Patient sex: M
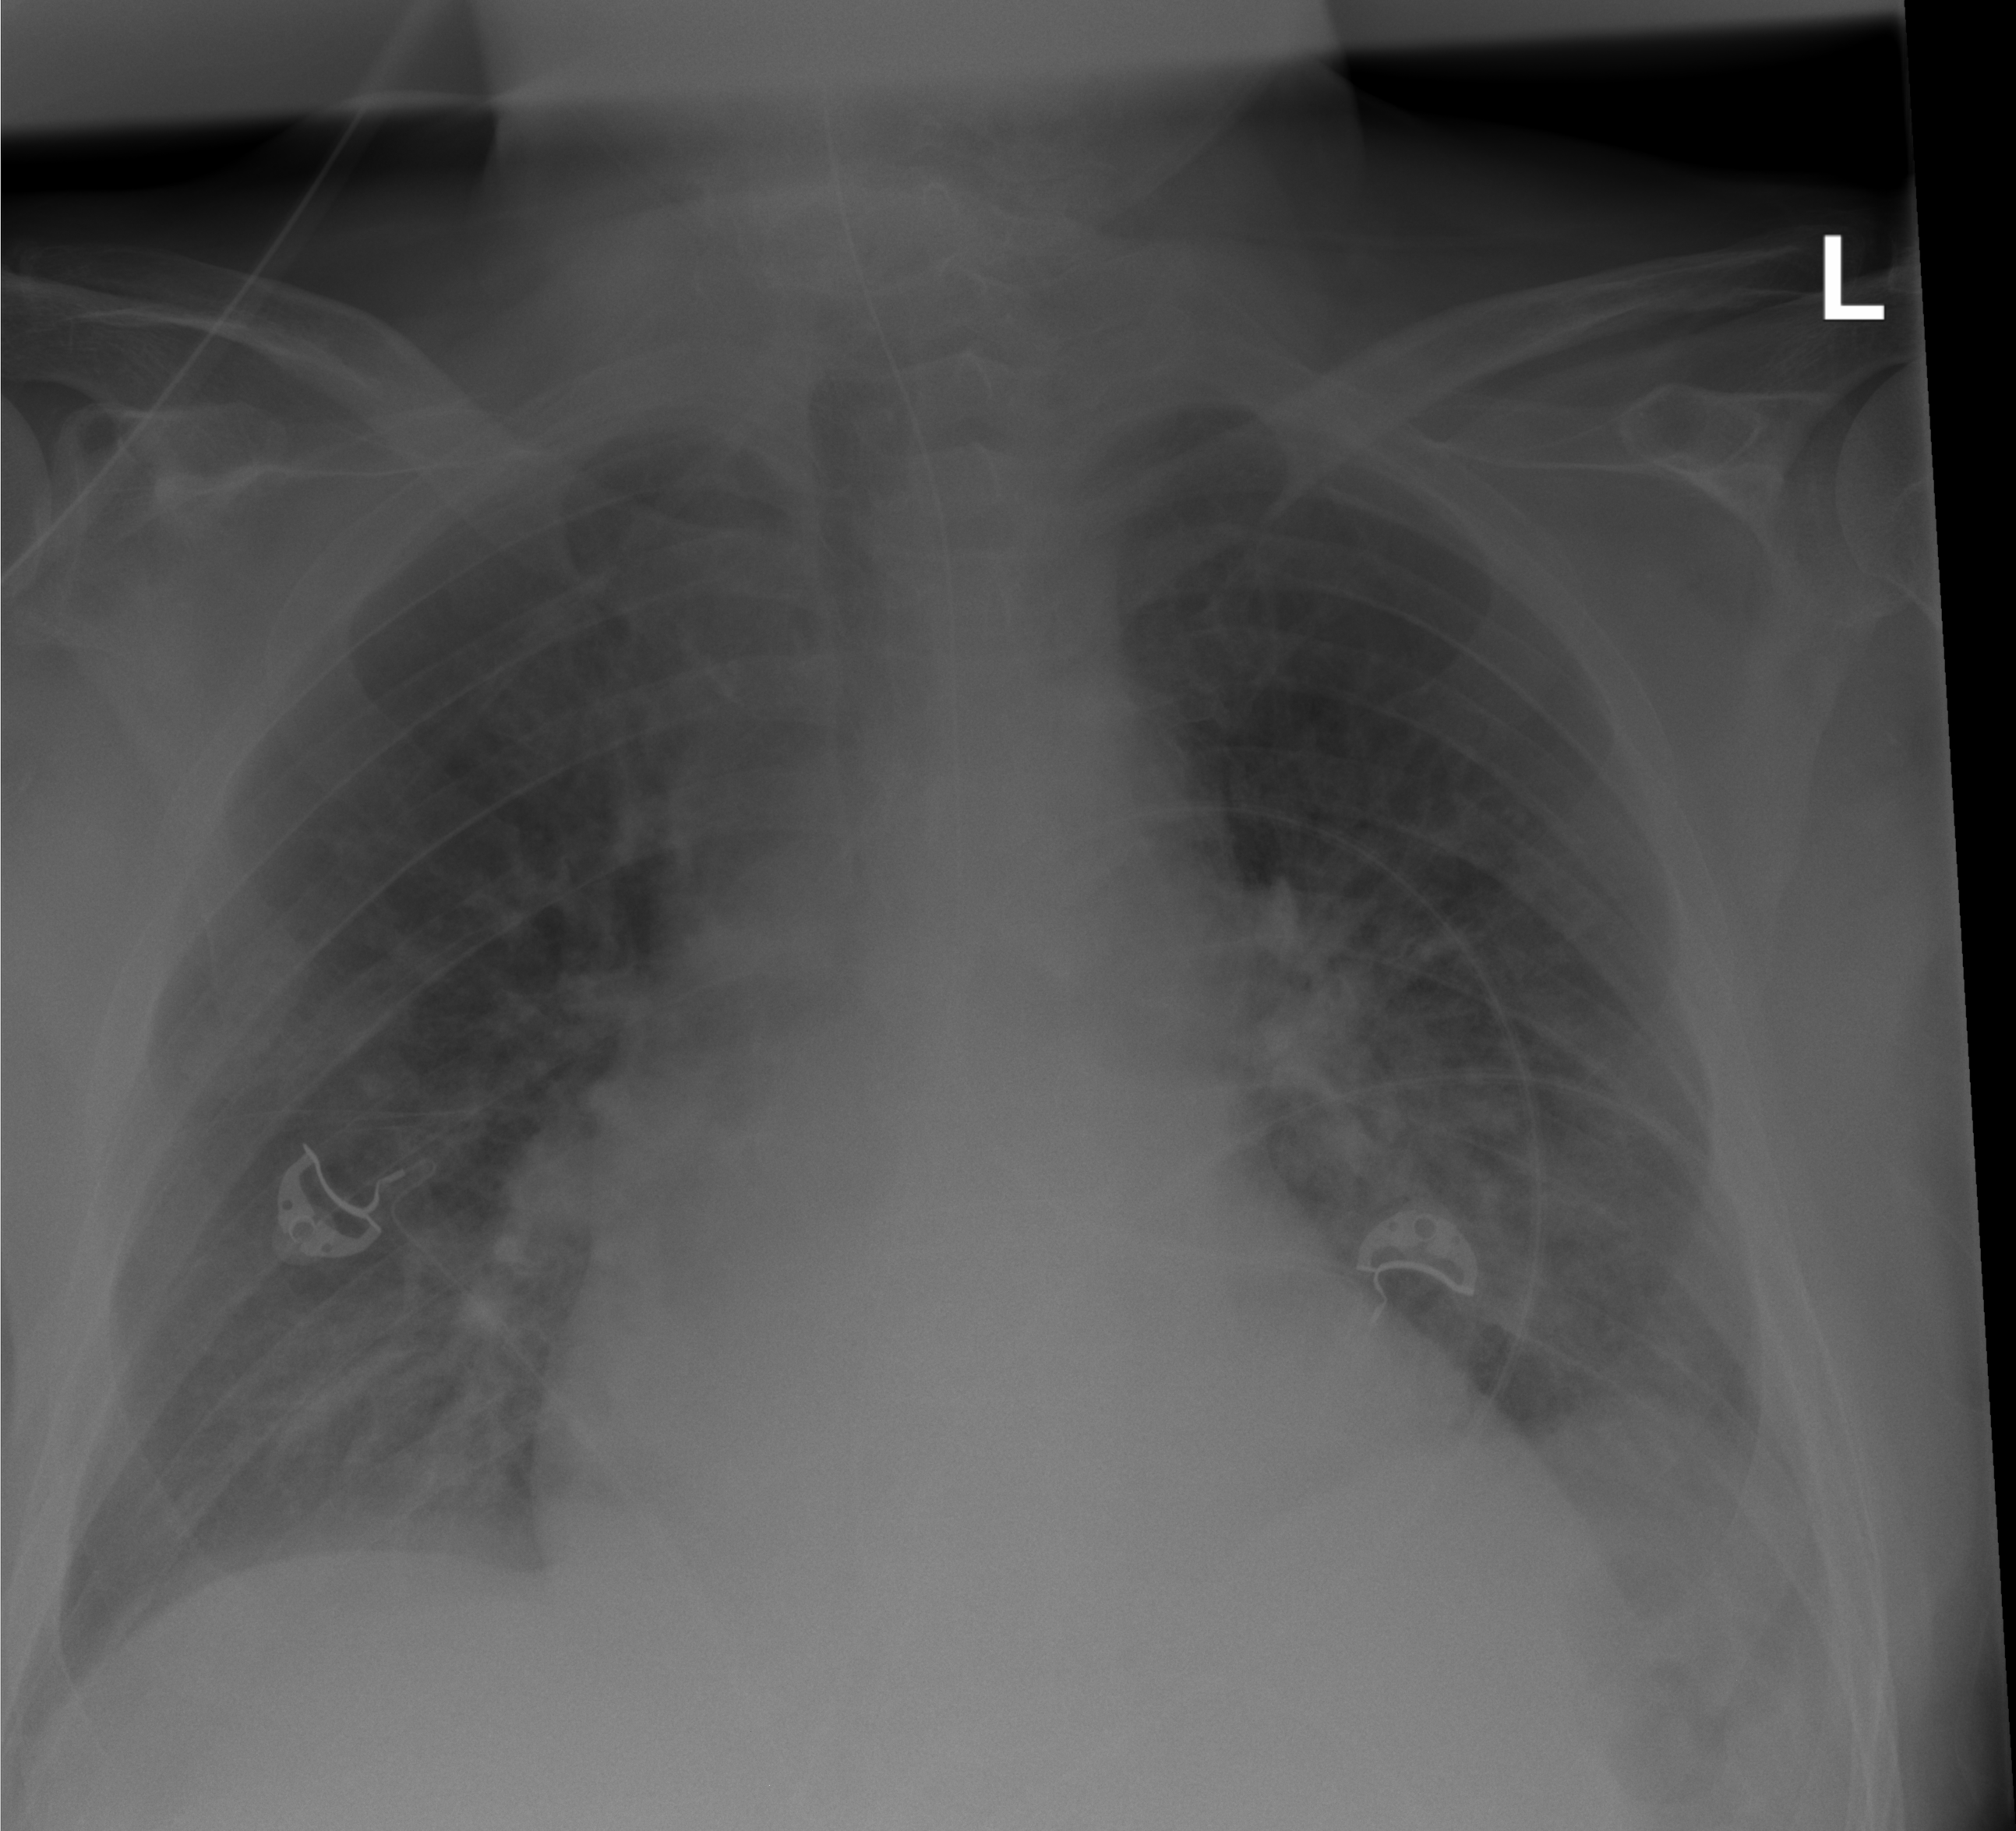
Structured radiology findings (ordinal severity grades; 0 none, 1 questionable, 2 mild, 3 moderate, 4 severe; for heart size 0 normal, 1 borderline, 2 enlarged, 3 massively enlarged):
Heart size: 2
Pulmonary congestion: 2
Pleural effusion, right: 0
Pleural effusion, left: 0
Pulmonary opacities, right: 2
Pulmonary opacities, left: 2
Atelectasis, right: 2
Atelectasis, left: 2